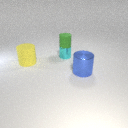
large yellow rubber cylinder in front of small cyan metal cylinder